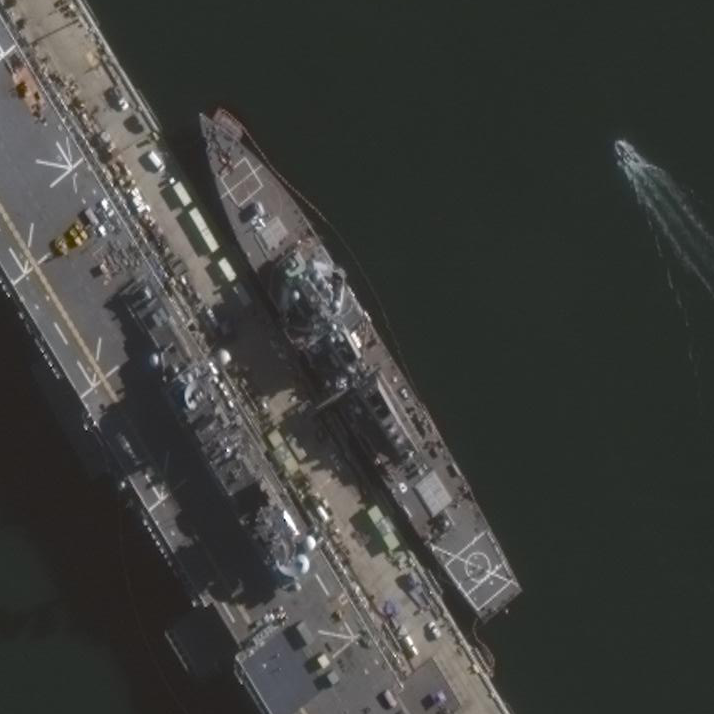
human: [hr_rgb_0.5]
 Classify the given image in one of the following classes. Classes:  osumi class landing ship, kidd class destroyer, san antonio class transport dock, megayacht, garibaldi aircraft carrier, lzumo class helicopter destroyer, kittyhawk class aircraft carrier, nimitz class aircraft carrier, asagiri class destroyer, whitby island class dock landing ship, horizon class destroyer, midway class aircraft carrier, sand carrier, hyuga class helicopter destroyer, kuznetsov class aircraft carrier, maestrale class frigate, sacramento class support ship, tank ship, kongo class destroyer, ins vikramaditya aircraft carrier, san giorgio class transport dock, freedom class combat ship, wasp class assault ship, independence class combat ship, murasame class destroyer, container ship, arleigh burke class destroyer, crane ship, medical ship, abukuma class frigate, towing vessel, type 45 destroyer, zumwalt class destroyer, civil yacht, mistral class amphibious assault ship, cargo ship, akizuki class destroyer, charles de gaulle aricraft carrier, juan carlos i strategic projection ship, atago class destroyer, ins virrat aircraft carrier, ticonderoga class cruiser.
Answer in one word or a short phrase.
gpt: Arleigh Burke class destroyer